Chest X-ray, AP view. Patient: 75 years old, sex F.
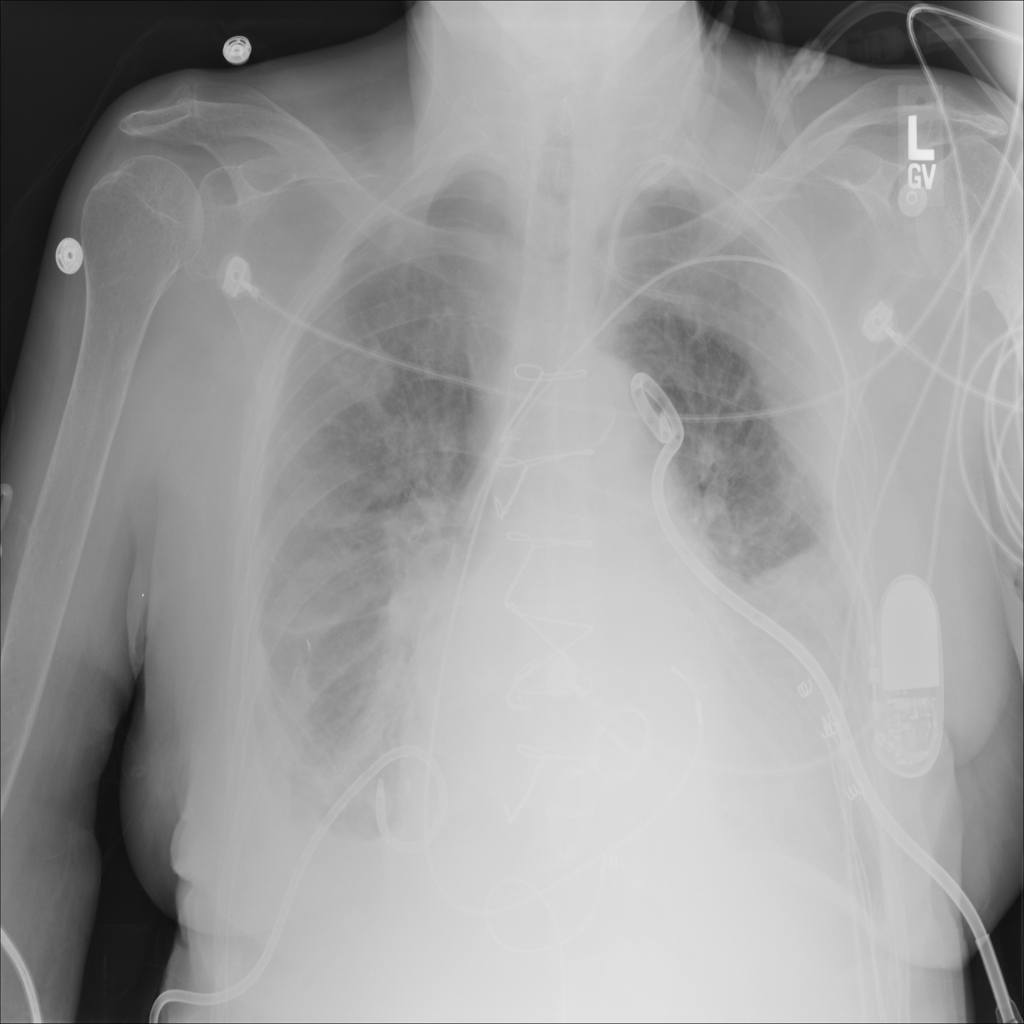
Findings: Consolidation